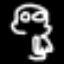
Label: frog